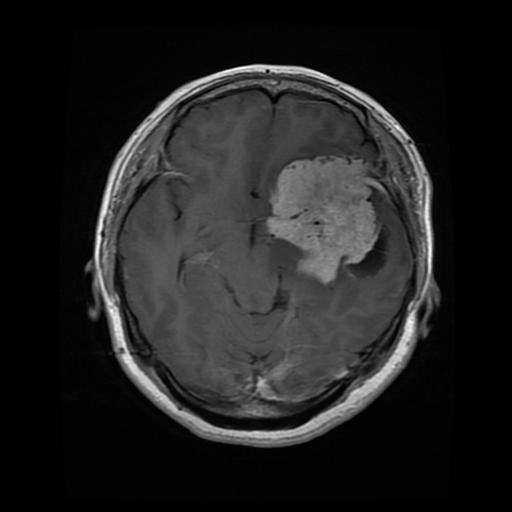
Label: meningioma